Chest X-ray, PA view. Patient: 41 years old, sex M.
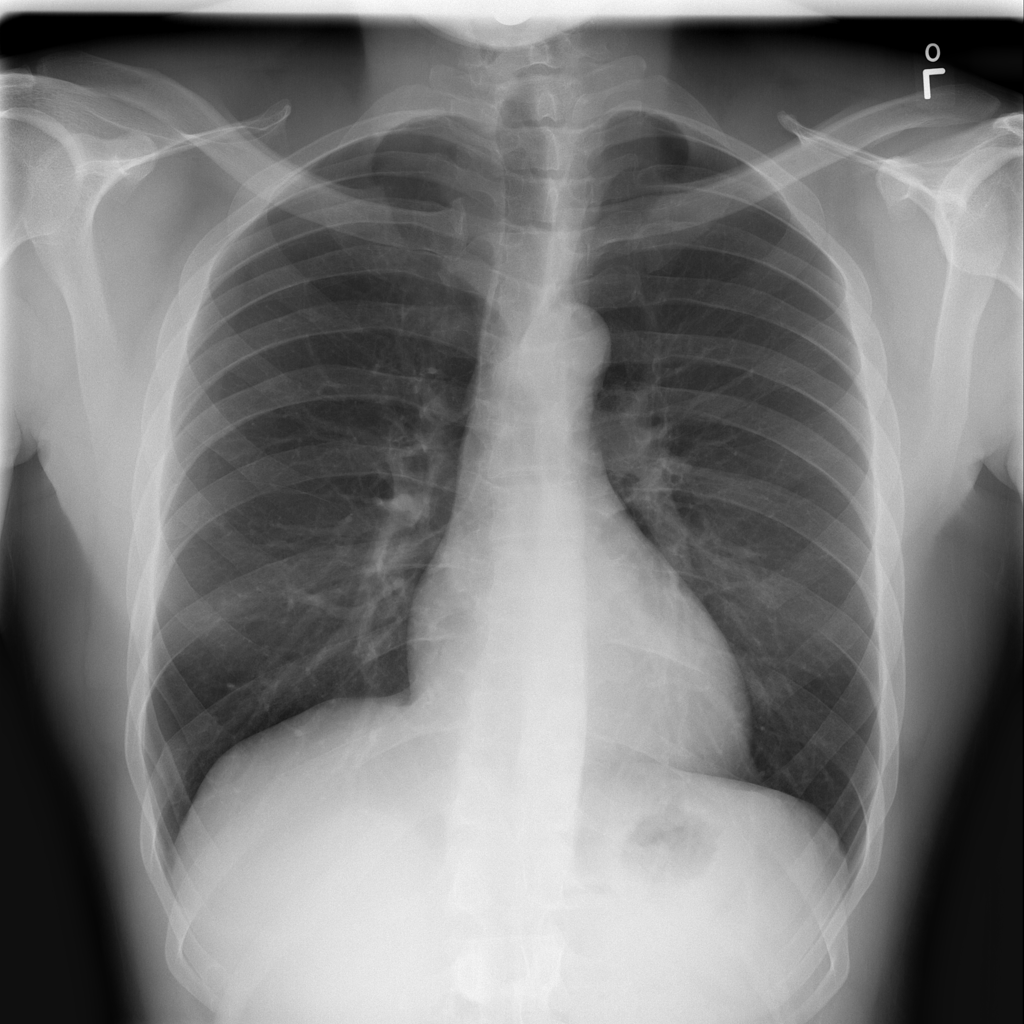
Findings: No Finding